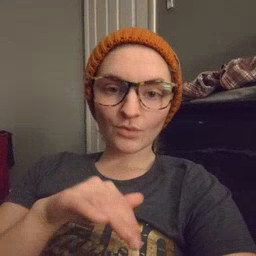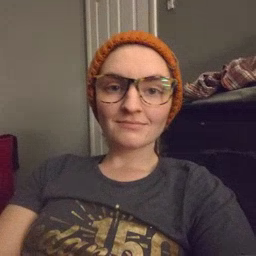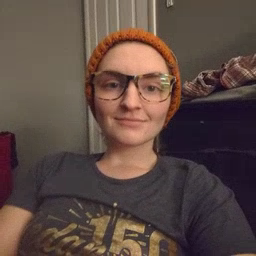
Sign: pool